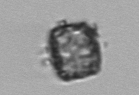
Label: Thalassiosira